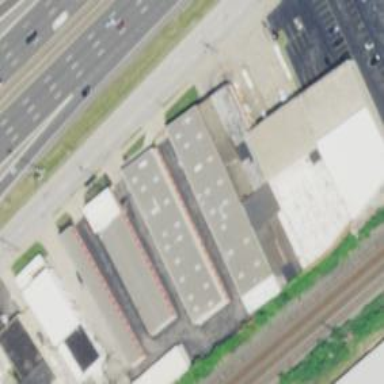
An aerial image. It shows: Building that serves as storage rental shop.